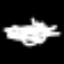
Label: squiggle